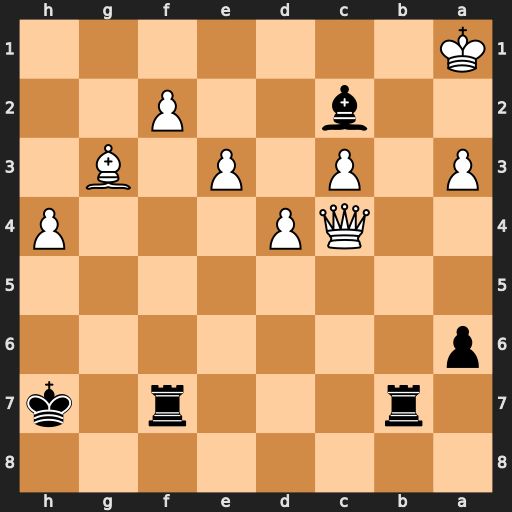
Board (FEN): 8/1r3r1k/p7/8/2QP3P/P1P1P1B1/2b2P2/K7
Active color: b
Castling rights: -
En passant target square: -
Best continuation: Rb1+ Ka2 Rfb7